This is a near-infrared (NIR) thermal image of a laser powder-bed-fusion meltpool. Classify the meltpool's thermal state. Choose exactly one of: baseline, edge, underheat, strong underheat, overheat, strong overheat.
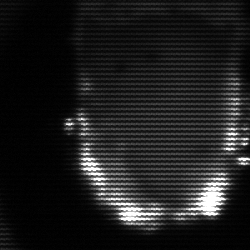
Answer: baseline